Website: ulta-beauty
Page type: store-pickup
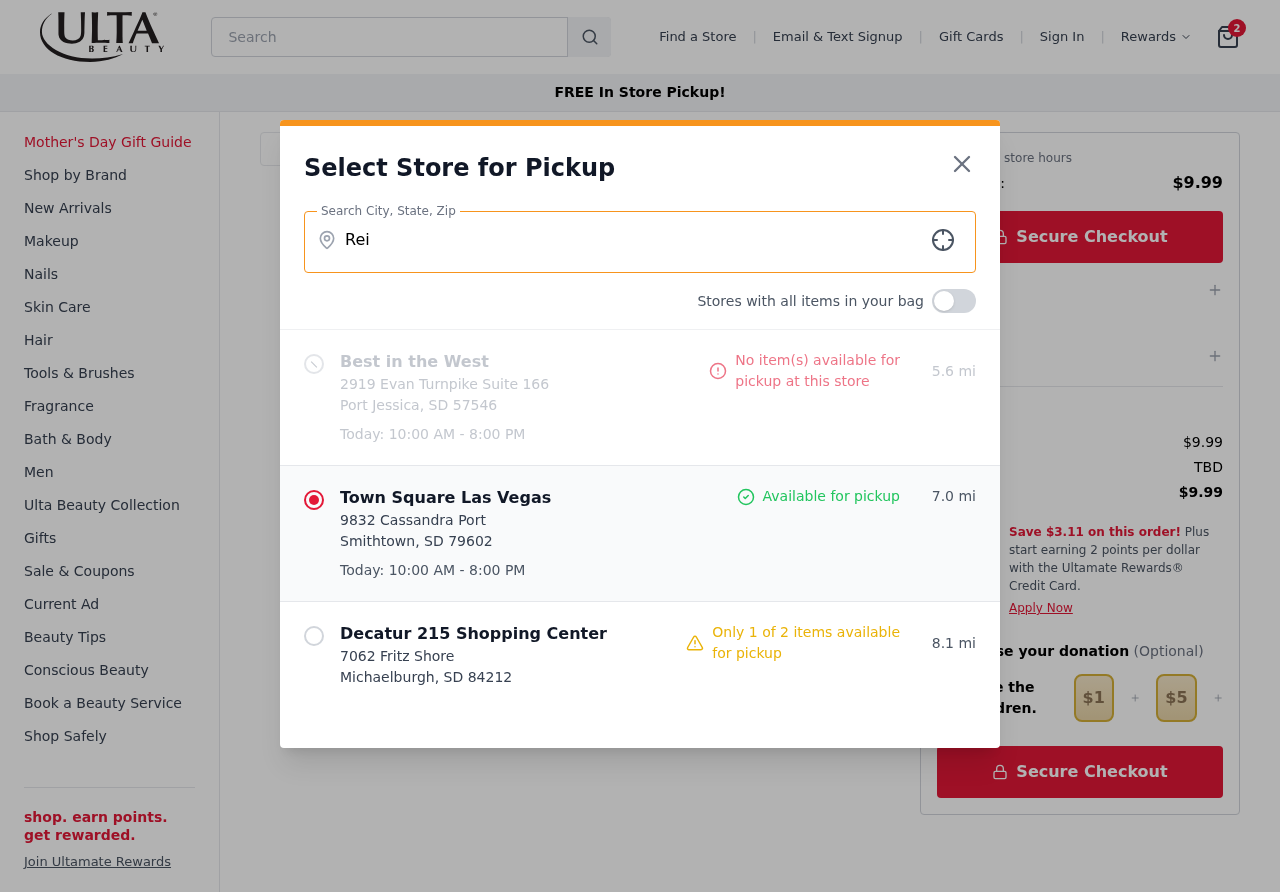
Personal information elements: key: PII_CITY
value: Reidshire
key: PII_LOCATION1_CITY_STATE_ZIP
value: Port Jessica, SD 57546
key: PII_LOCATION1_NAME
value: Best in the West
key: PII_LOCATION1_STREET
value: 2919 Evan Turnpike Suite 166
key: PII_LOCATION2_CITY_STATE_ZIP
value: Smithtown, SD 79602
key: PII_LOCATION2_NAME
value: Town Square Las Vegas
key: PII_LOCATION2_STREET
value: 9832 Cassandra Port
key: PII_LOCATION3_CITY_STATE_ZIP
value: Michaelburgh, SD 84212
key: PII_LOCATION3_NAME
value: Decatur 215 Shopping Center
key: PII_LOCATION3_STREET
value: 7062 Fritz Shore
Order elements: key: ORDER_NUM_ITEMS
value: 2
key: ORDER_TOTAL
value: $9.99
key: ORDER_SUBTOTAL
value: $9.99
Search elements: key: HEADER_SEARCH
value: Search
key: SEARCH_STORE_LOCATION
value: Reidshire